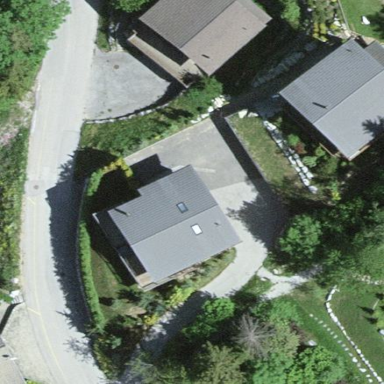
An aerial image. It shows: Simple and straightforward house.